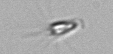
Label: Calciopappus